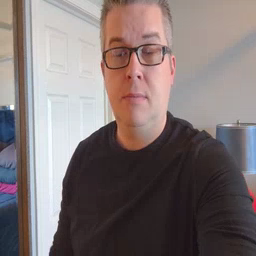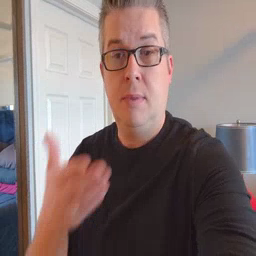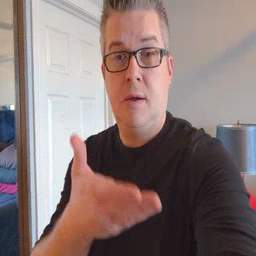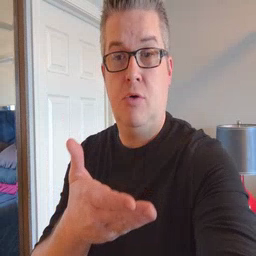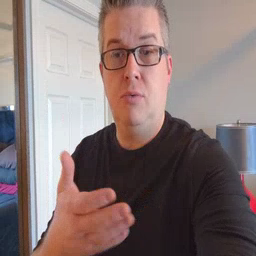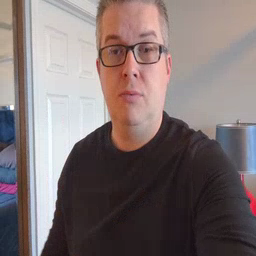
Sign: there